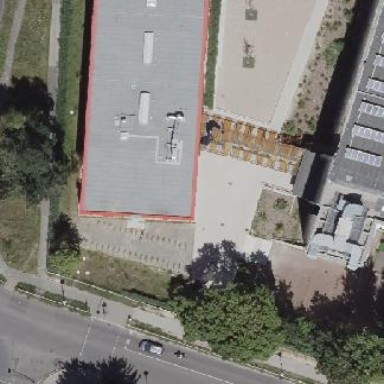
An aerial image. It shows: Red school building with flat roof.